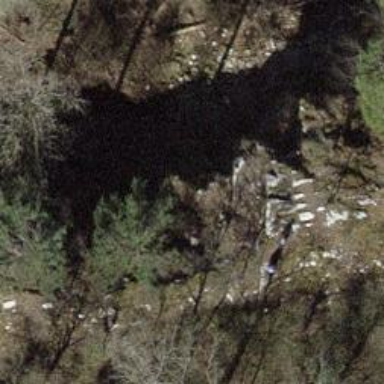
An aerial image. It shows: Natural cliff.